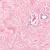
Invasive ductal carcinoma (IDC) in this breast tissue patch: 0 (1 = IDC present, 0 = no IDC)